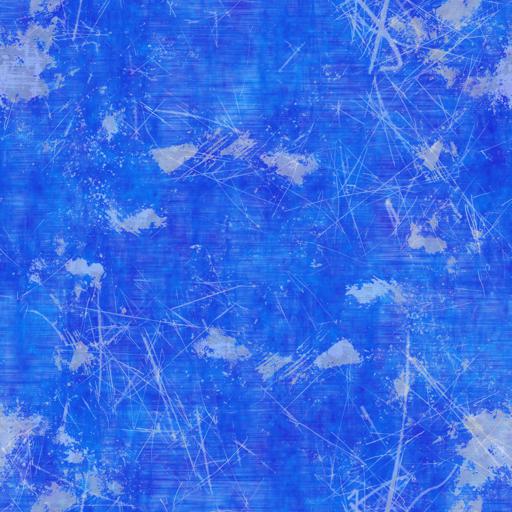
Tags: blue metal paint painted scratched scratches